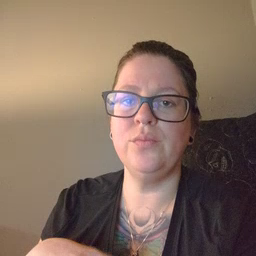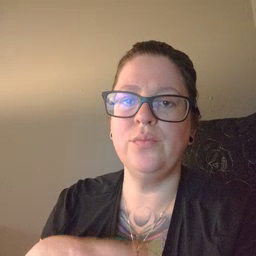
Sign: read